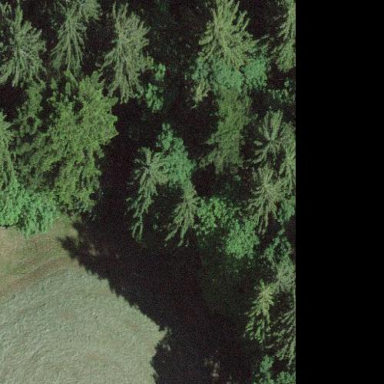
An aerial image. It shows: Forest area.